二年级 · 算术

票价: 4 元

(1) 买 3 张票要多少元?

（2） 5 个小朋友带 30 元，想全部进动物园，钱够吗?
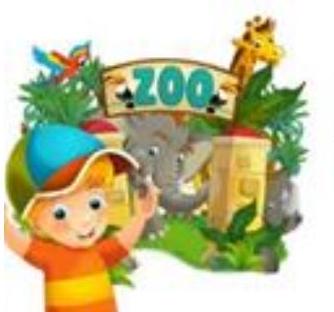
答案: (1) 12 元

(2) 够

【分析】(1) 用单价 4 乘数量 3 即可 3 张票要用的钱数;

(2) 5 个小朋友全部进去, 则需要 5 张票, 总钱数等于单价 4 乘数量 5 , 然后与 30 进行比较, 即可解答。

【详解】 (1) $3 \times 4=12$ (元)

答: 买 3 张票 12 元。

(2) $4 \times 5=20$ (元)

$30>20$

答: 5 个小朋友带 30 元, 想全部进动物园, 钱够了。

【点睛】本题主要考查了 5 和 4 乘法口诀的实际应用。